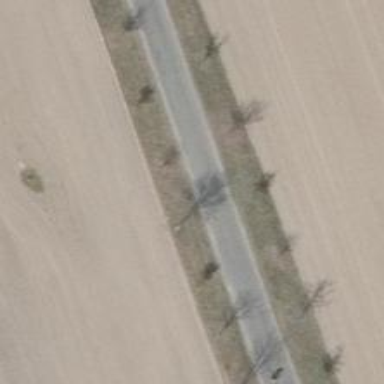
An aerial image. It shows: Row of trees in natural setting.